Field crop: maize
Growth stage: 1
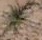
Species: salsola